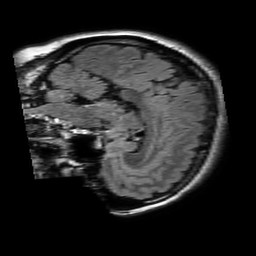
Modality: FLAIR
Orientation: sagittal
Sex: female
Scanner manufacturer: philips
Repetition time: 11 s
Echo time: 0.125 s